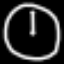
Label: clock